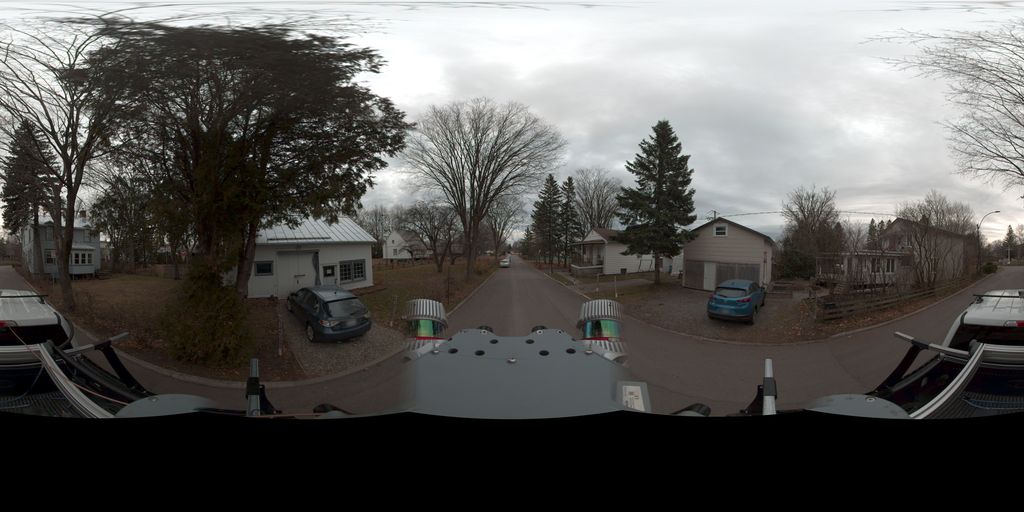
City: quebec_city